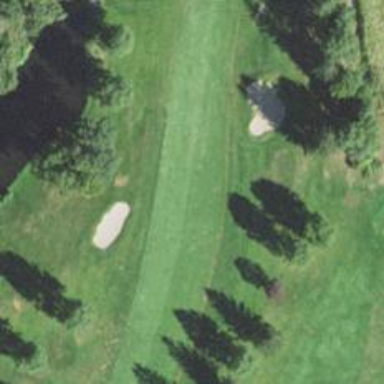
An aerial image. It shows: Golf hole.